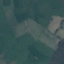
Land use / land cover: Pasture